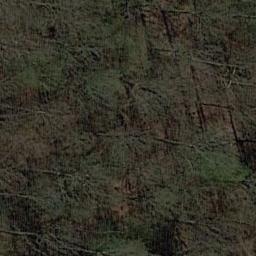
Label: forest